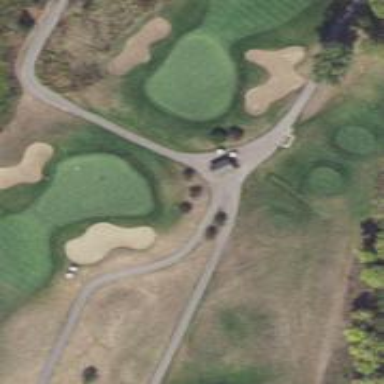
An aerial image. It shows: Path for golf carts.